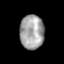
Tissue: prostate
Cell type: T cells
Senescence score: 0.3444
Nuclear area (px): 802
Mean DAPI intensity: 164.175